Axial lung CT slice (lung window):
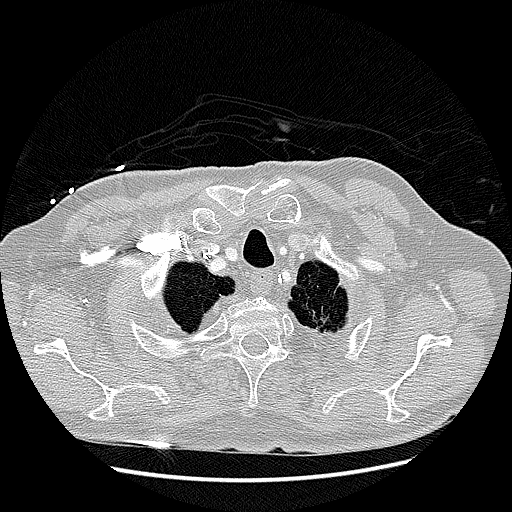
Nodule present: no